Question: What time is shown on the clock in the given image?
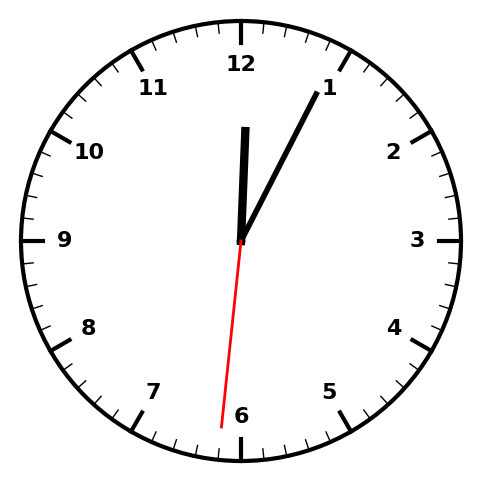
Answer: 12:04:31